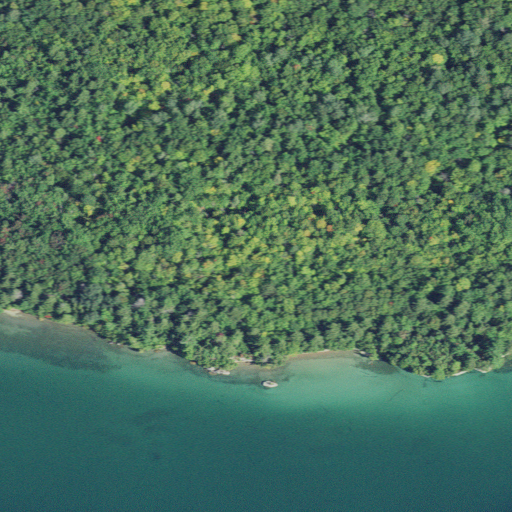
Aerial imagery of cape in Michigan named Wick Point containing deciduous forest, mixed forest, and open water